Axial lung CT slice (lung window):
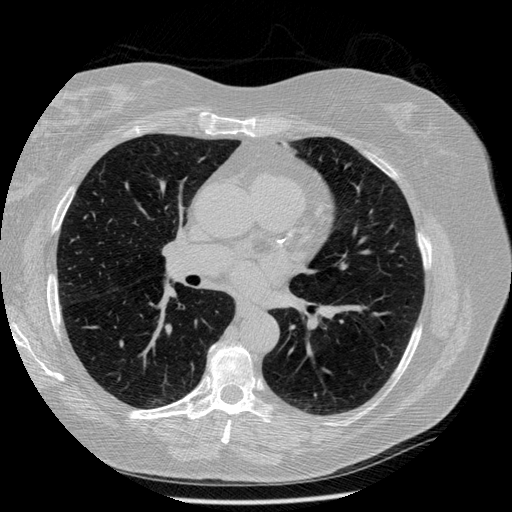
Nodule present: no